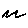
Label: zigzag